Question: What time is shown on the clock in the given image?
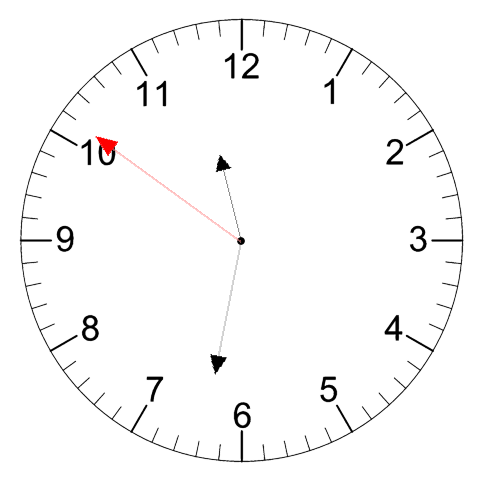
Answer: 11:31:51